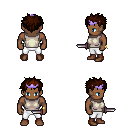
a pixel art fantasy rpg character, male body template, human, dark skin, white sleeveless shirt, white pants, brown bedhead hairstyle, purple tiara, bracelets, brown shoes, dagger, four views (front, back, left, right), 2x2 character sprite sheet, small pixel art, hard edges, no anti-aliasing